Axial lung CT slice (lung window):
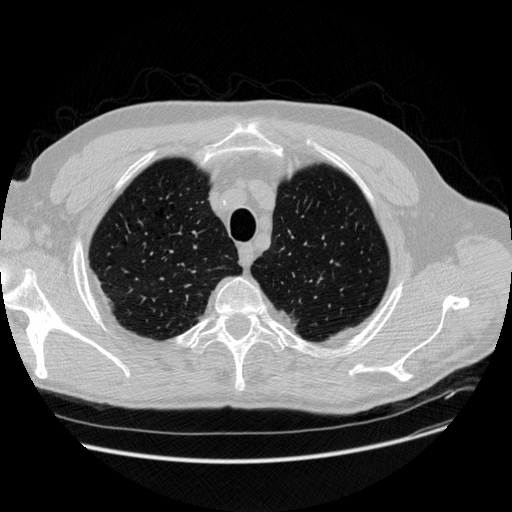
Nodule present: no